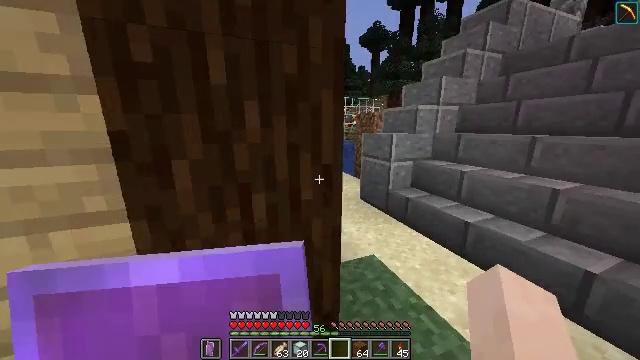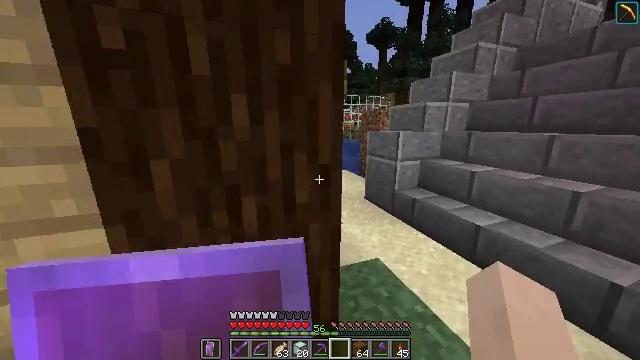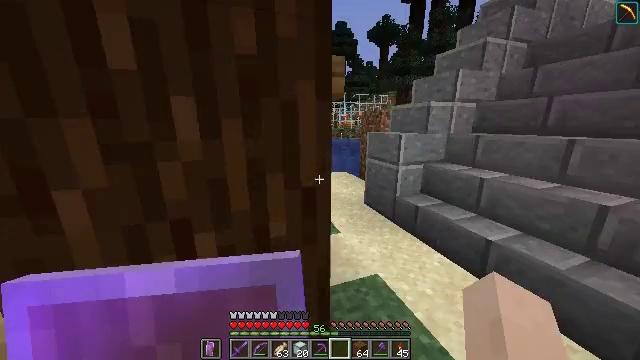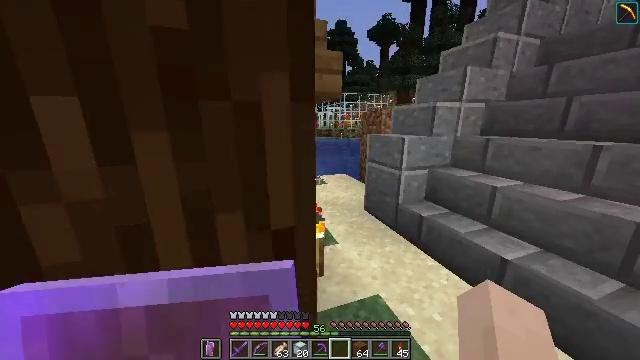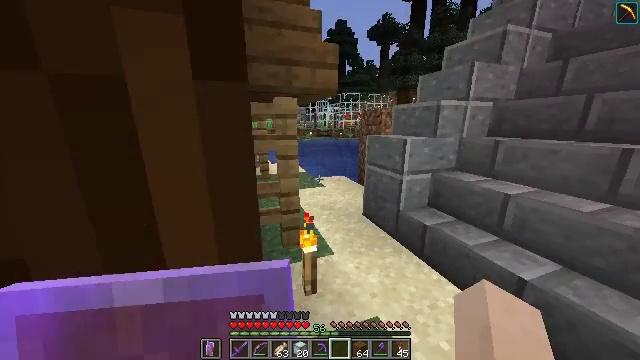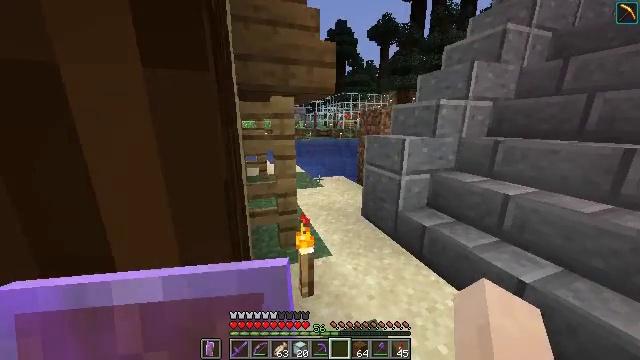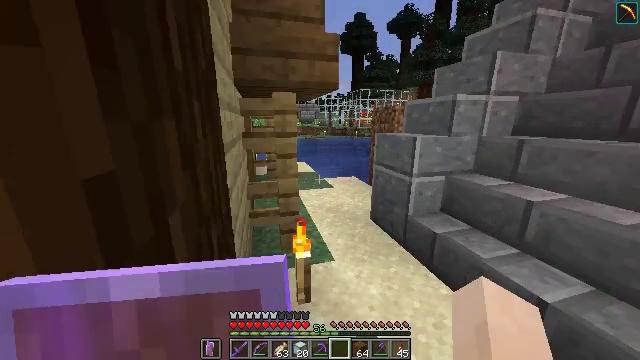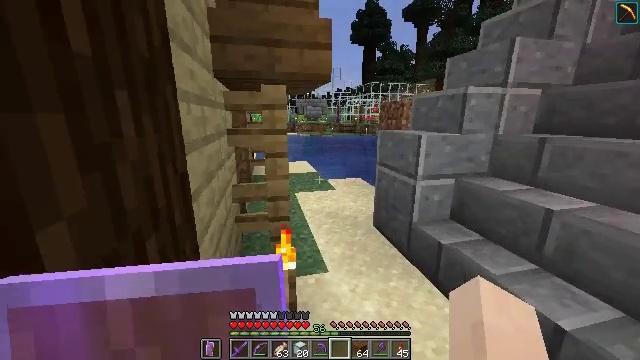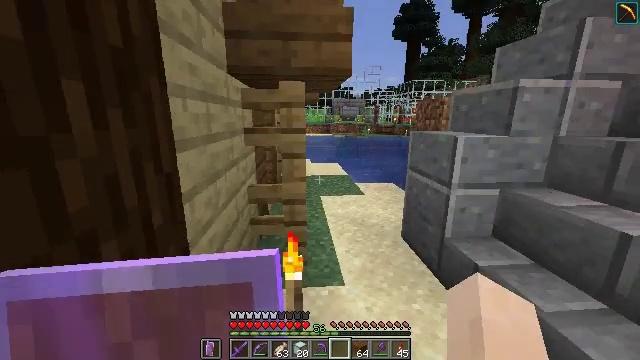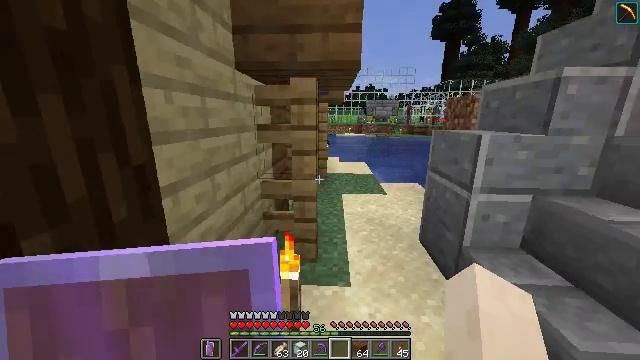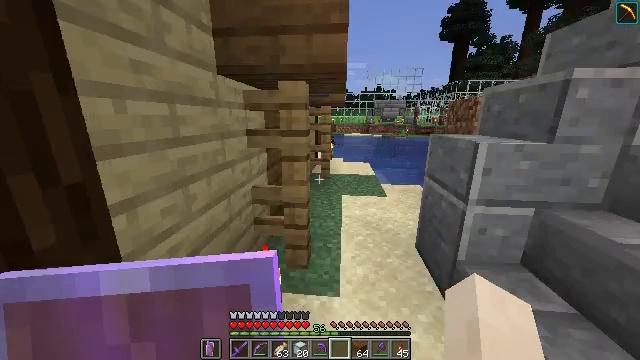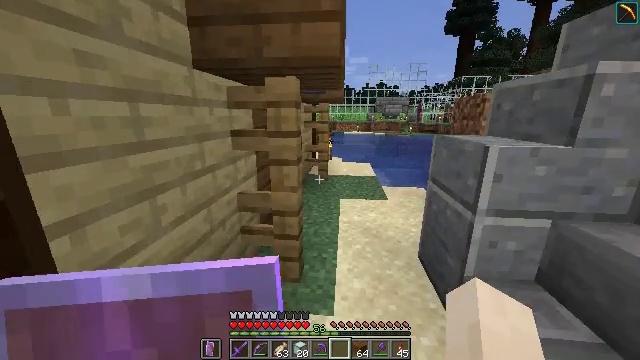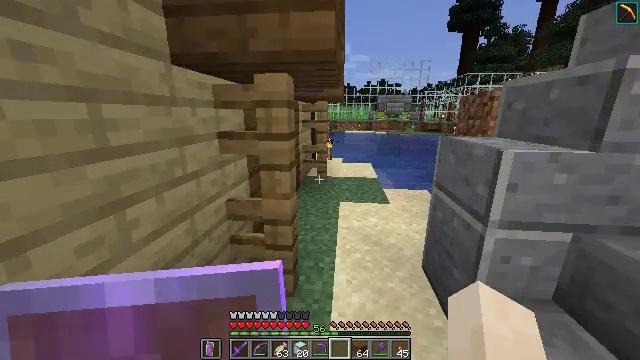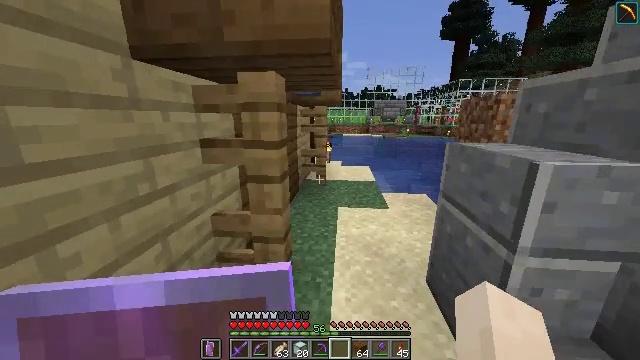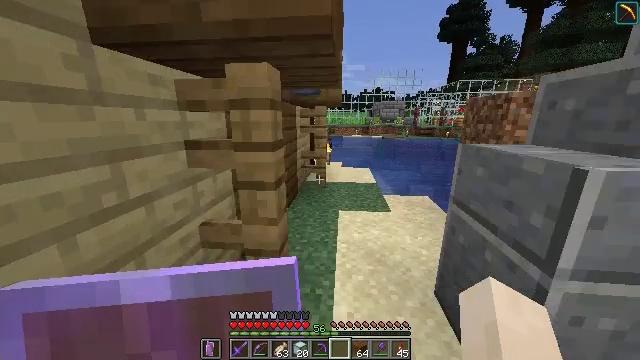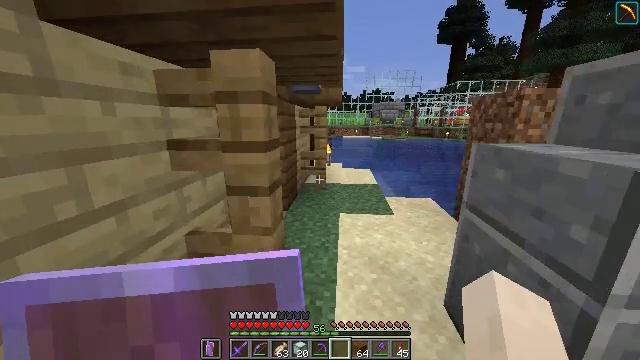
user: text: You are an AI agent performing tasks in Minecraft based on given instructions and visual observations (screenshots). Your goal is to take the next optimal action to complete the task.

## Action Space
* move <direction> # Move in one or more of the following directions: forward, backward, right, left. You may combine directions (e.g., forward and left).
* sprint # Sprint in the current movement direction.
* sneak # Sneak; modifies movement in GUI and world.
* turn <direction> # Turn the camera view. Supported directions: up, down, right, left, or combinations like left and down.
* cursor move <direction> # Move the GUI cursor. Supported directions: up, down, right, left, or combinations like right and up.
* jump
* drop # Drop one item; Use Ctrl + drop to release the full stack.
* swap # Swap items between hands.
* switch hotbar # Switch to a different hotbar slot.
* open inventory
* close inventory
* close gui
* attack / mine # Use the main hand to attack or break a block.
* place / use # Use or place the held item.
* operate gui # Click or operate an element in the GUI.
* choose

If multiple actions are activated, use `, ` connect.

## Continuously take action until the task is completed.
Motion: motion action
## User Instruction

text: Craft brown carpet by placing brown wool in the grid.
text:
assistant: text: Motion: move forward, sprint, turn left
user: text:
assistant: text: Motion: move forward, sprint
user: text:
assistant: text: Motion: move forward, sprint
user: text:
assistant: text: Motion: move forward, sprint
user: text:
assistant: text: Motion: move forward, sprint
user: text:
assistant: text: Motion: move forward and move right, sprint, turn left
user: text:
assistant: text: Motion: move forward and move right, sprint, turn left
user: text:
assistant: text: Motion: move forward and move right, sprint, turn left
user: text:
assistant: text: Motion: move forward and move right, sprint, turn left
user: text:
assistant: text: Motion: move forward and move right, sprint, turn left
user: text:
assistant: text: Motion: move forward, sprint
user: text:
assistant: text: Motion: move forward, sprint
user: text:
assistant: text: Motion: move forward, sprint
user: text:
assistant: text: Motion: move forward, sprint
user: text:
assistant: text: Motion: move forward, sprint
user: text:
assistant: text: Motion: move forward, sprint
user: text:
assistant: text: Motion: move forward, sprint
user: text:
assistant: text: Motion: move forward and move right, sprint, turn left
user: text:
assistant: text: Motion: move forward and move right, sprint, turn left
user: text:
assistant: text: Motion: move forward and move right, sprint, turn left
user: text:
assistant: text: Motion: move forward and move right, sprint, turn left
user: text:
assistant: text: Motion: move forward and move right, sprint, turn left
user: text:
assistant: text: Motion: move forward and move right, sprint, turn left
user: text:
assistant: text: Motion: move forward and move right, sprint, turn left
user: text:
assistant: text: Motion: move forward and move right, sprint, turn left and up
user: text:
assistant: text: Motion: move forward, sprint, turn left and up
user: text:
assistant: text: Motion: move forward, sprint, turn left
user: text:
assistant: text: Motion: move forward, sprint, turn left
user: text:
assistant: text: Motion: move forward, sprint
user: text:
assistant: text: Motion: move forward, sprint